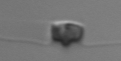
Label: Chaetoceros_didymus